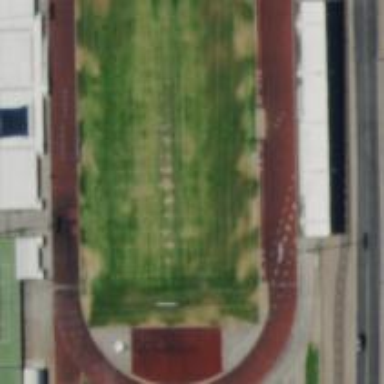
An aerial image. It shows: American football pitch for leisure and sport activities.